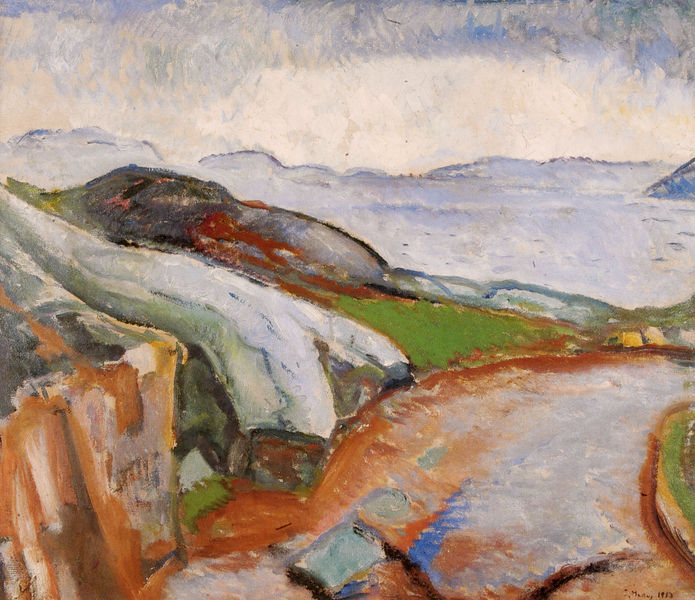
Titel: Regenwetter an der Küste
Künstler: Edvard Munch
Standort: Oslo
Institution: Munch-Museet
Schlagwörter: blau, felsen, gestein, himmel, meer, wasser, wolken, aquarell, gelb, grün, landschaft, see, ufer, ausschnitt, braun, bunt, grau, hell, licht, orange, schwarz, strasse, weiss, blick, gras, haus, rot, weg, wiese, expressionismus, stein, steine, ferne, horizont, häuser, hügel, natur, küste, abstrakt, berge, fels, gletscher, herbst, winter, expressionistisch, munch, moräne, himme